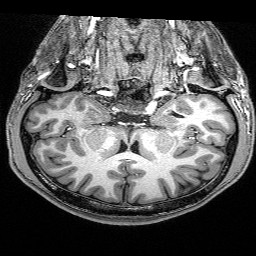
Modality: T1w
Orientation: sagittal